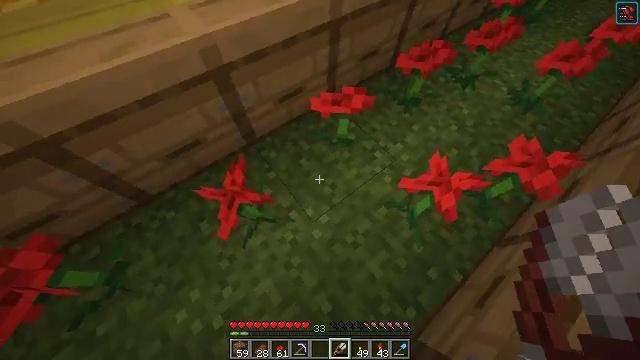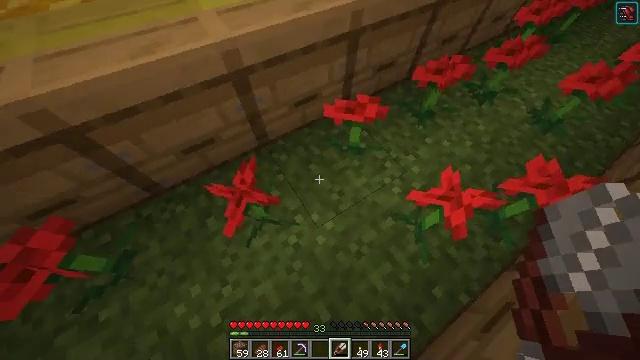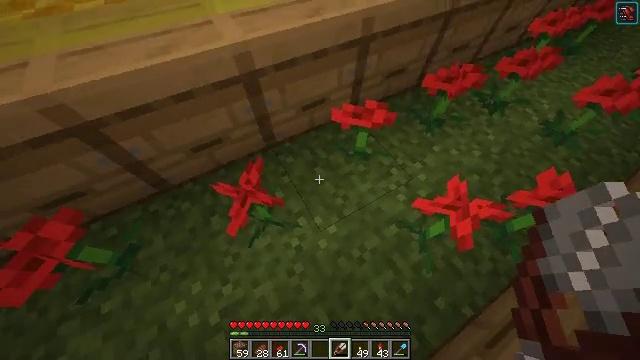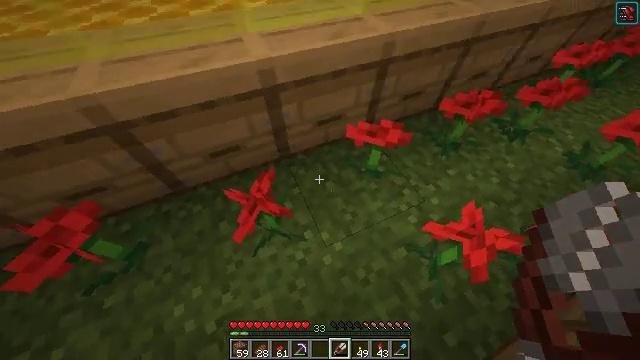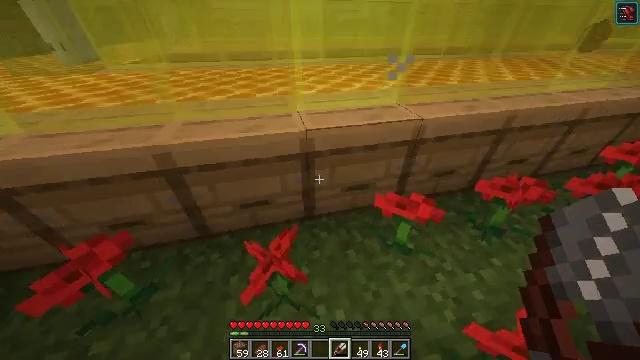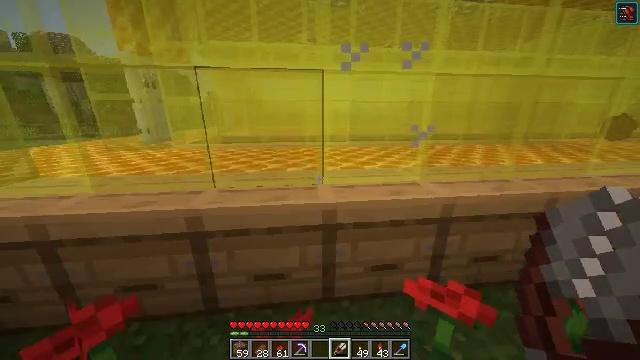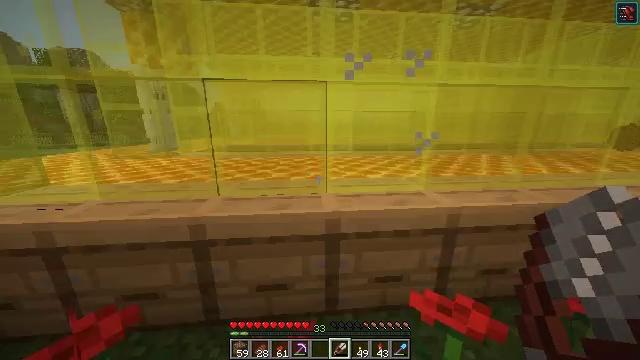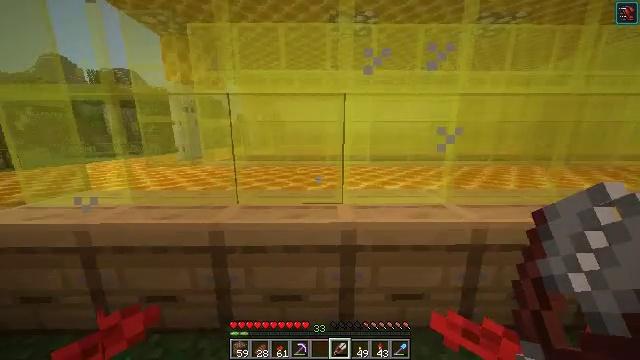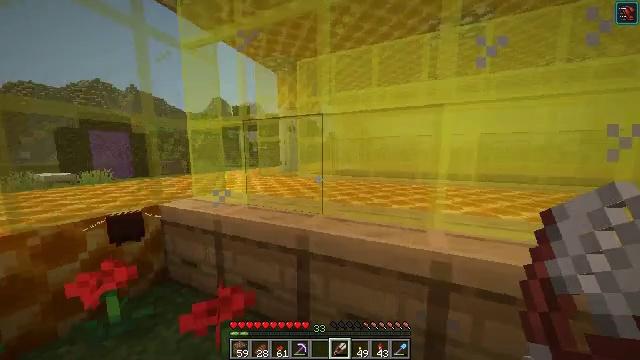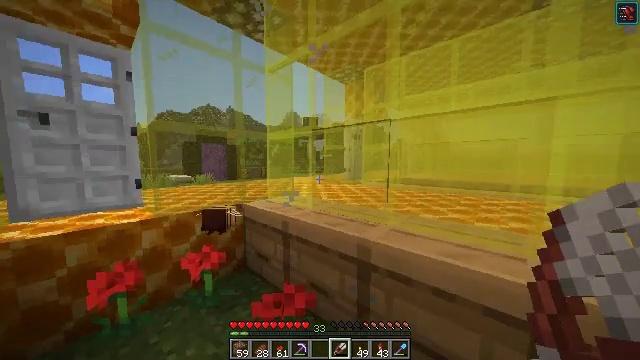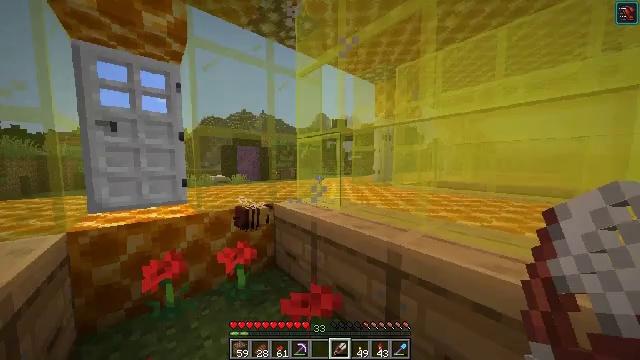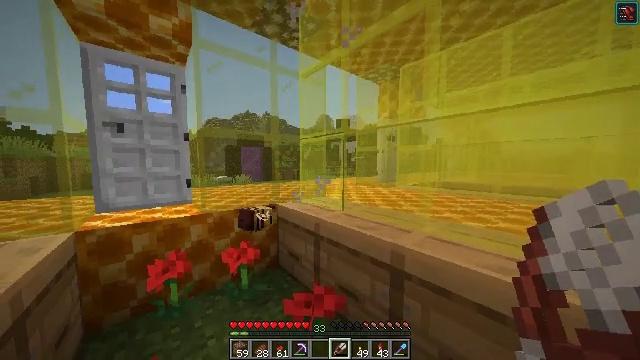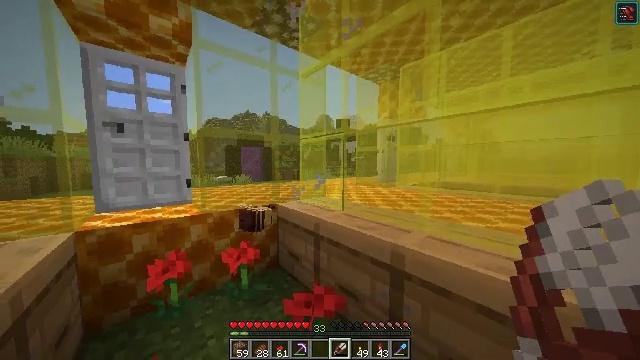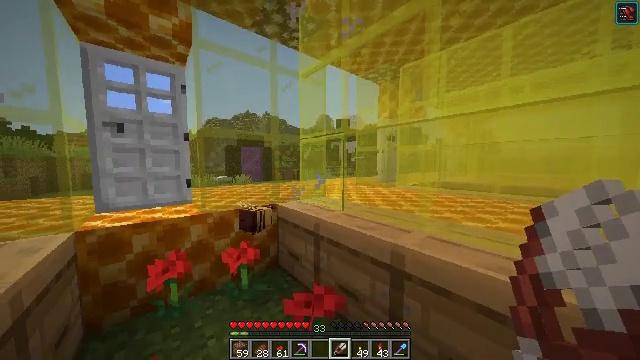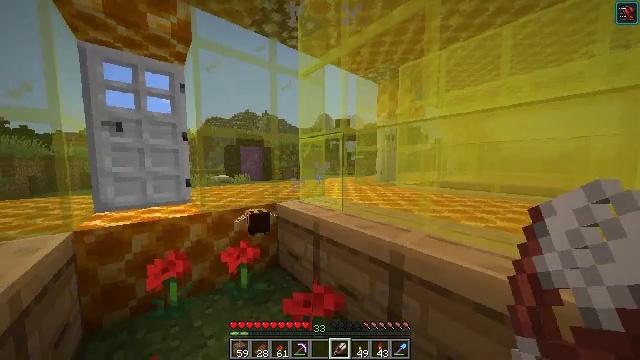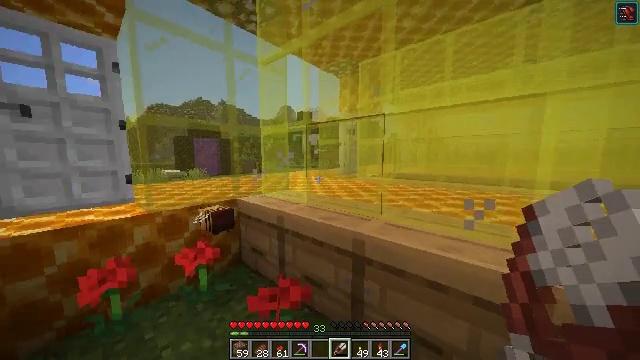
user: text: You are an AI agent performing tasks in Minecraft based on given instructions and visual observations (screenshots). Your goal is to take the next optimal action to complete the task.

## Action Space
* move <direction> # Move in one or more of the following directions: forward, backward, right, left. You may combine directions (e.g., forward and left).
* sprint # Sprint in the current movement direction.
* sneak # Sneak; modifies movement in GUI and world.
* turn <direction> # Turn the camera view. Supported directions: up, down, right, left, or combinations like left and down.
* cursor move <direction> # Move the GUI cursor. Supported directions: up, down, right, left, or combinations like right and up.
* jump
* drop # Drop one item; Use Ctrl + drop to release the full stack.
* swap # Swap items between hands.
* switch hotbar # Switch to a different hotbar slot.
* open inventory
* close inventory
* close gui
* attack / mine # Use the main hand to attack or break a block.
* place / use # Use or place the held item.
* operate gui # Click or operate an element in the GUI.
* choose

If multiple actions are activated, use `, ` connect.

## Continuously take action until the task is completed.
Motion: motion action
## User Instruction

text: Interact with the crafting table to make a honeycomb block from honeycombs.
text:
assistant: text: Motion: turn left and up
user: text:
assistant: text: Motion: turn left and up
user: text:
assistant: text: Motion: turn left and up
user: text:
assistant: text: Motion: turn left and up
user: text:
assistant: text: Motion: turn left and up
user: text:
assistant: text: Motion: turn left and up
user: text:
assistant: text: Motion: turn left and up
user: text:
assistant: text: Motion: turn left and up
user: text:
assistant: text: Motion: turn left and up
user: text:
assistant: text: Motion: turn left
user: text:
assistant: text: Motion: no_op
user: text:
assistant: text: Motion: no_op
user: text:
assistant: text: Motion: no_op
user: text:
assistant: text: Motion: no_op
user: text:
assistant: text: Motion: turn right and down
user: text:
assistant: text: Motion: turn right and down
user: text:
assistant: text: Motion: turn right and down
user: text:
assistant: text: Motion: turn right and up
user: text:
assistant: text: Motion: turn right
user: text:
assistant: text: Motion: turn right
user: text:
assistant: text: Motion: no_op
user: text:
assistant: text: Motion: no_op
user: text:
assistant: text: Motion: no_op
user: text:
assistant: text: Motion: no_op
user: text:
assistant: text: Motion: no_op
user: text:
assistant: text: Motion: no_op
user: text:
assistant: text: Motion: no_op
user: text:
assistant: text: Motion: no_op
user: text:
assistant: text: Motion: no_op
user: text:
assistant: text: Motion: no_op